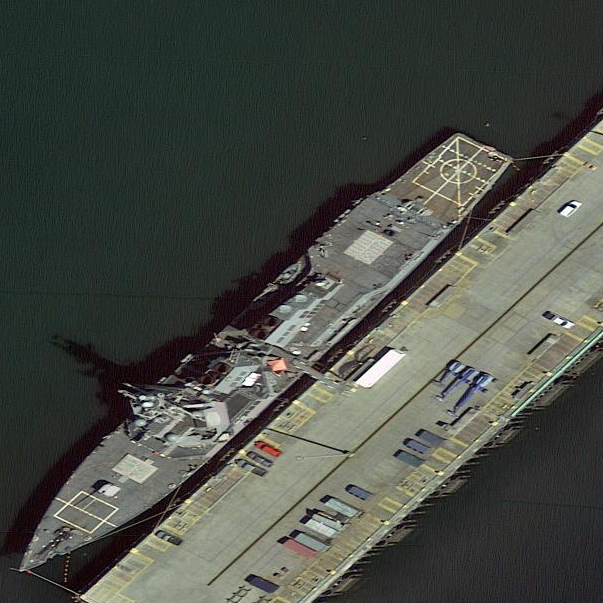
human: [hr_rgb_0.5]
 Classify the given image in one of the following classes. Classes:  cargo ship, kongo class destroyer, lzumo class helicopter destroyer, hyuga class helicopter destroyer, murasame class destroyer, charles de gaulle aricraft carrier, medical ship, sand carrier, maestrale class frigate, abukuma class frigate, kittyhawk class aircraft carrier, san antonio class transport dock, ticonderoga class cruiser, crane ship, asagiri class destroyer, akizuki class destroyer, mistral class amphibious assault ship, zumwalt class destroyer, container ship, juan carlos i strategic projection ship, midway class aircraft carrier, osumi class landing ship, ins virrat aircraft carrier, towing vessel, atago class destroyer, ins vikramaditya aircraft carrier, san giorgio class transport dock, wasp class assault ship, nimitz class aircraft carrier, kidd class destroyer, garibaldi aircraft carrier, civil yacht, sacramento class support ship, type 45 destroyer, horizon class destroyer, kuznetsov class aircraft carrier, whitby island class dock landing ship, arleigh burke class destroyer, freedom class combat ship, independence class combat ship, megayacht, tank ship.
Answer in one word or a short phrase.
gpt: Arleigh Burke class destroyer